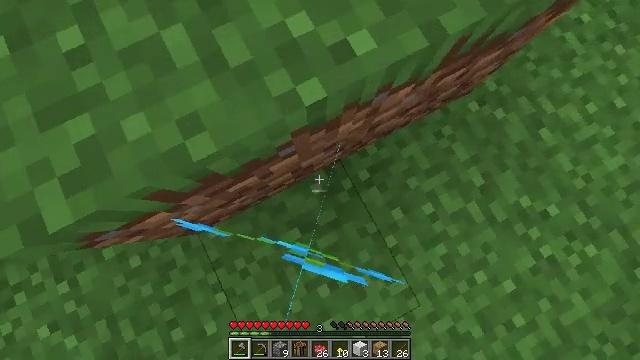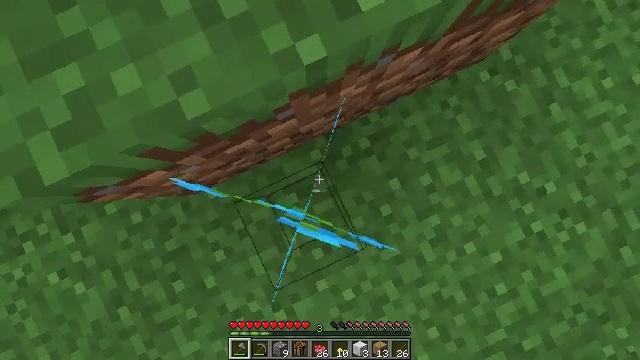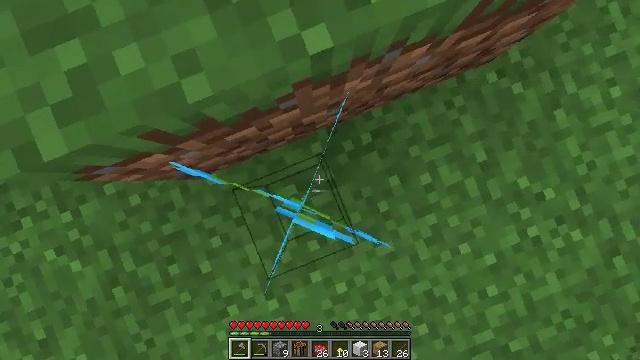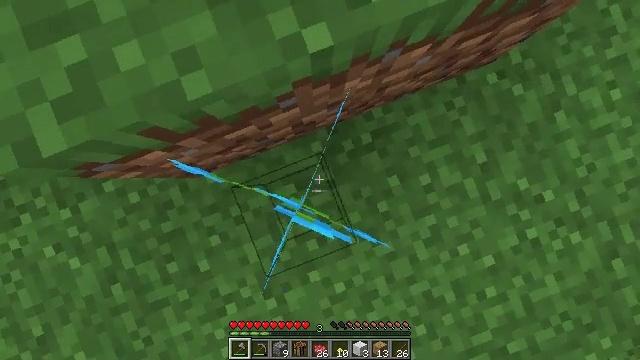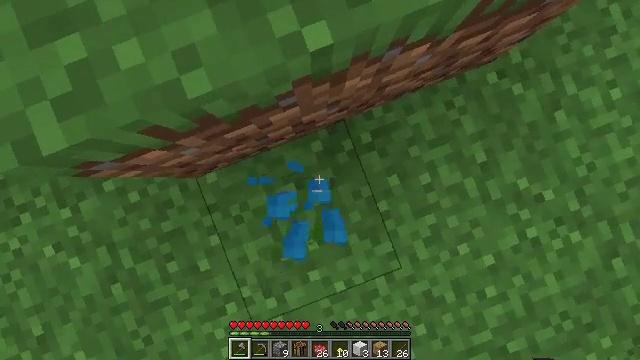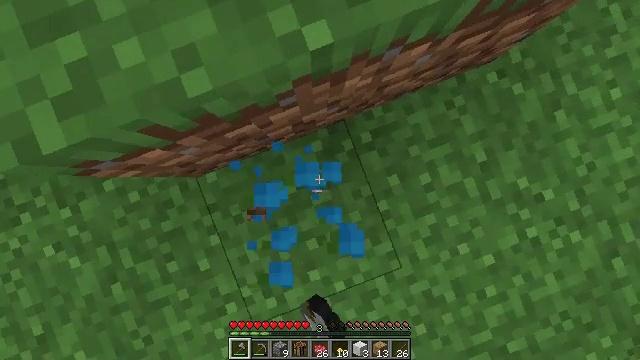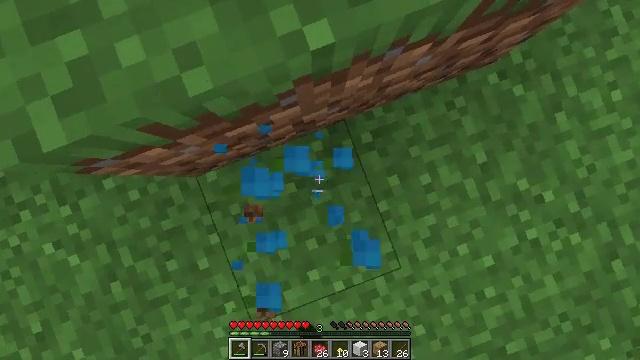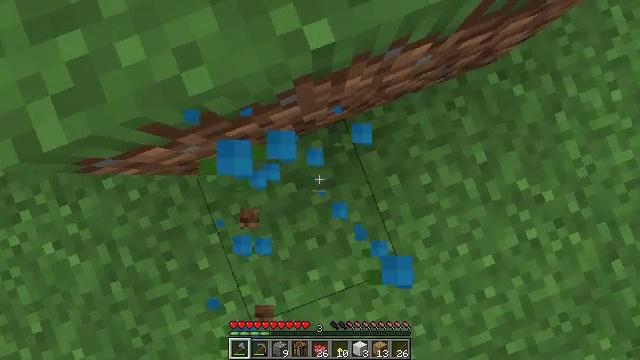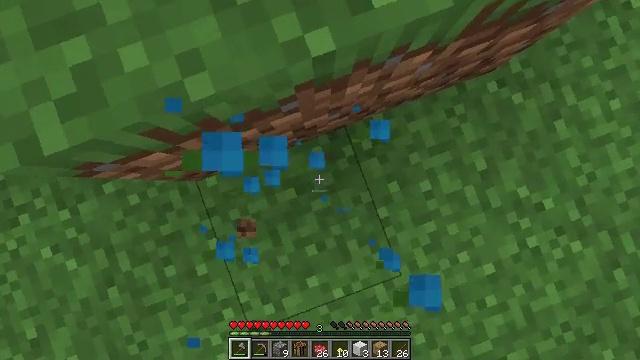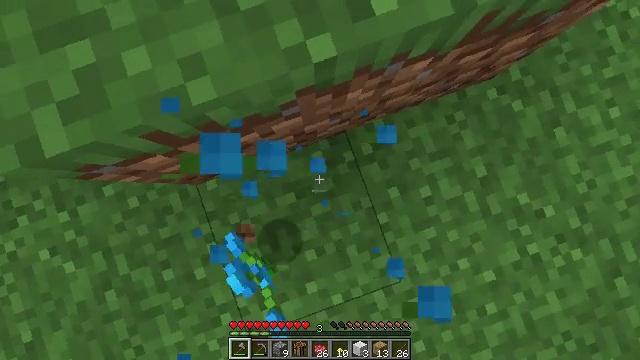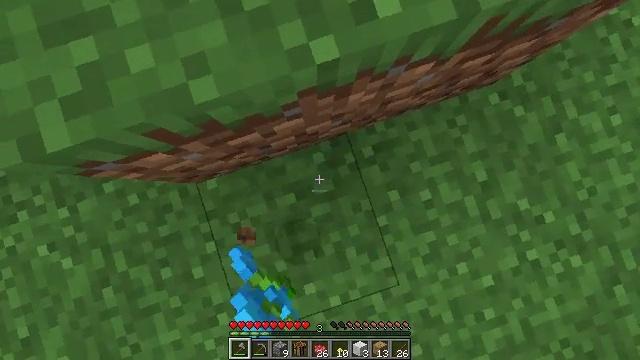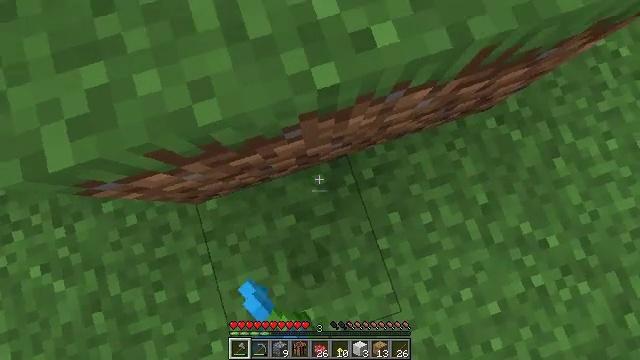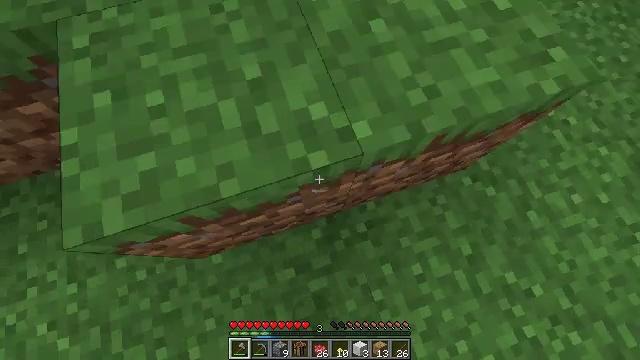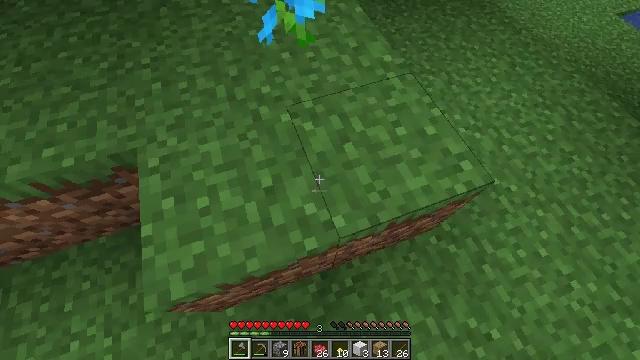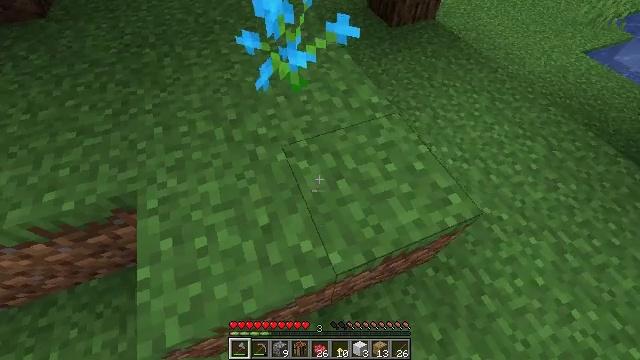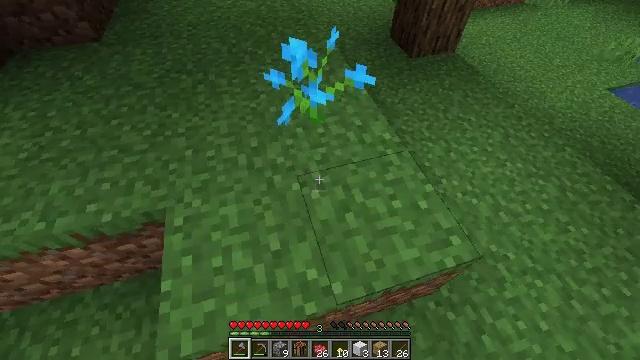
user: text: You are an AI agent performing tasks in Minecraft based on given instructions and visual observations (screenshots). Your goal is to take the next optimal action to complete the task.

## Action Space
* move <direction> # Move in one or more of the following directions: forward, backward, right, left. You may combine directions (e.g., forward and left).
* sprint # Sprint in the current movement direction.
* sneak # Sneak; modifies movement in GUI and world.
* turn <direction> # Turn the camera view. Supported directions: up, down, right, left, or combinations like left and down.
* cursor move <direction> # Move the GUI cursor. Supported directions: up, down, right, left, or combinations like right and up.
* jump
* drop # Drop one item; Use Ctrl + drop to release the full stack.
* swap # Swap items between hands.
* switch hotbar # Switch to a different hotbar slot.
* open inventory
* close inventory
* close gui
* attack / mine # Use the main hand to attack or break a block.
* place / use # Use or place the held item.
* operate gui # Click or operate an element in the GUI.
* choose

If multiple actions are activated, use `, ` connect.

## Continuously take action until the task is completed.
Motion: motion action
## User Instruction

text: Pick up a blue orchid.
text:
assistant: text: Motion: turn left and down
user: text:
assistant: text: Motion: turn left and down
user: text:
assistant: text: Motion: turn down
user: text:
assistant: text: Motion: attack / mine
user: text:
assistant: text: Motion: attack / mine
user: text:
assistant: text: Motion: attack / mine
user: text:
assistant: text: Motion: no_op
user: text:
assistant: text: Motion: turn up
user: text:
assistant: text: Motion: turn up
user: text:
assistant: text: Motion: turn left
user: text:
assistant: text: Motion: turn up
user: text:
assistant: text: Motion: move forward, turn up, jump
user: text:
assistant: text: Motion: move forward, turn right and up, jump
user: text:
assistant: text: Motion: move forward, turn right and up, jump
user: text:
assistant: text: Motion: move forward, turn left and up, jump
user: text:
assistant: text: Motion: move forward, turn left, jump
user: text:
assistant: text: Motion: move forward
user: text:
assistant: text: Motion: move forward, turn down
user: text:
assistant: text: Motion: no_op
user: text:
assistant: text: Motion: turn left and down
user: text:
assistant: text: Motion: turn left and down
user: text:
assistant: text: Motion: turn left and down
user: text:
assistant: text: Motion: turn right and up
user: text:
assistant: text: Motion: turn right and up
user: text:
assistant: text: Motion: turn up, attack / mine
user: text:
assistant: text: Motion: attack / mine
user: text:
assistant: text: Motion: move forward, attack / mine
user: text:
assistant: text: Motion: move forward
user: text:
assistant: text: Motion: move forward
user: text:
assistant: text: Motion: no_op